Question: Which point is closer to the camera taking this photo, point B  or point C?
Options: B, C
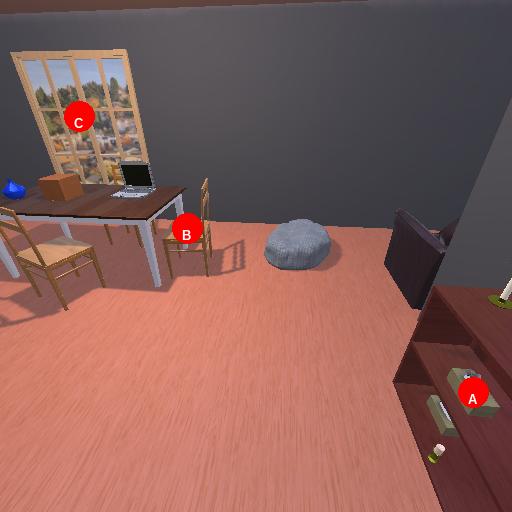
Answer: B